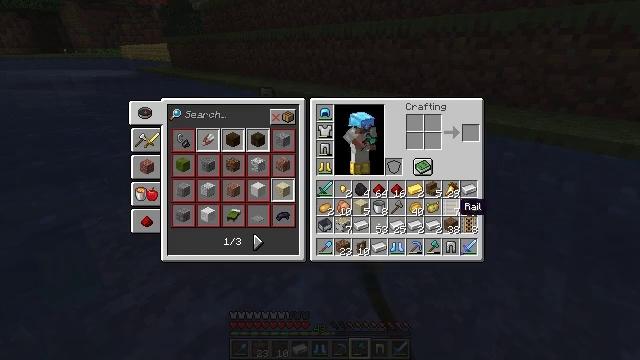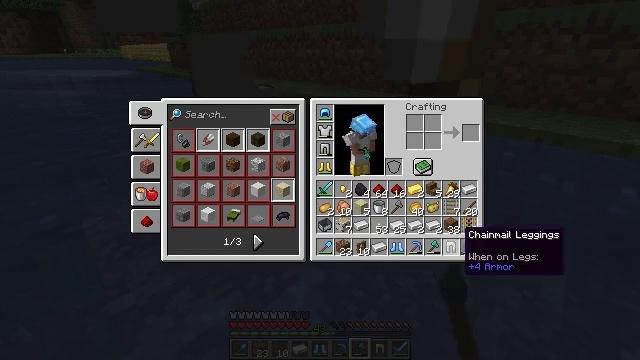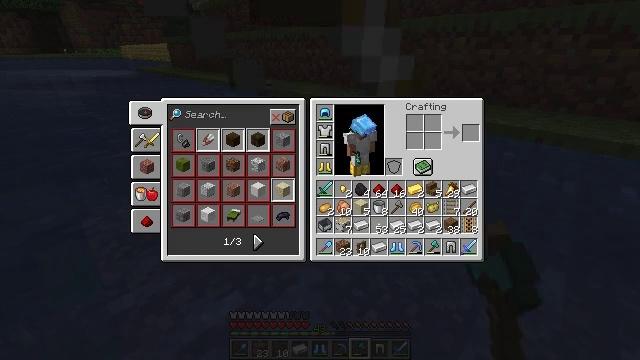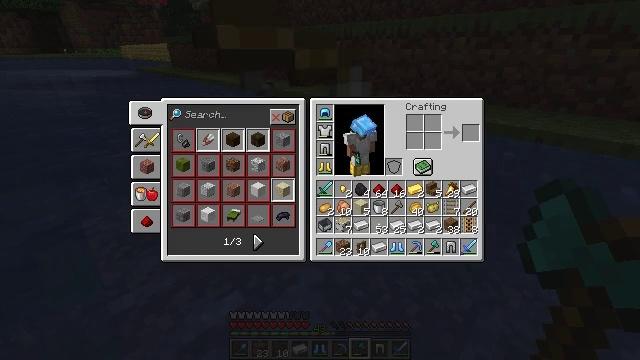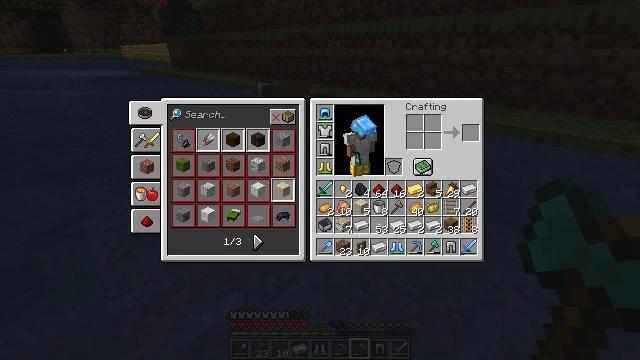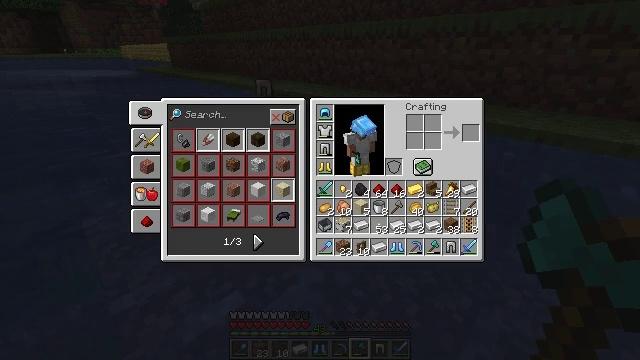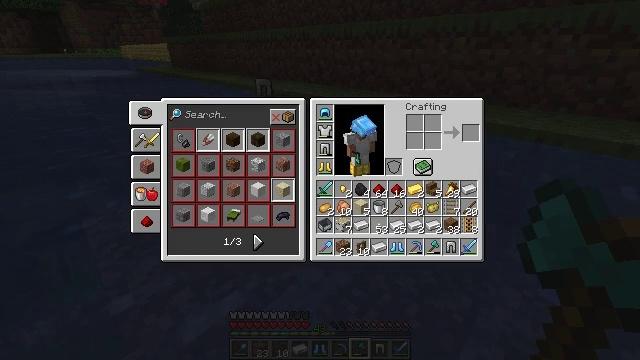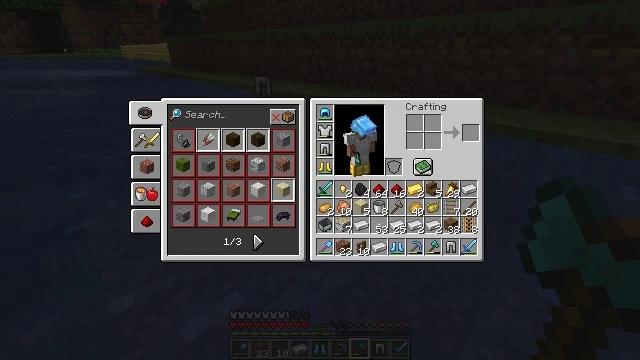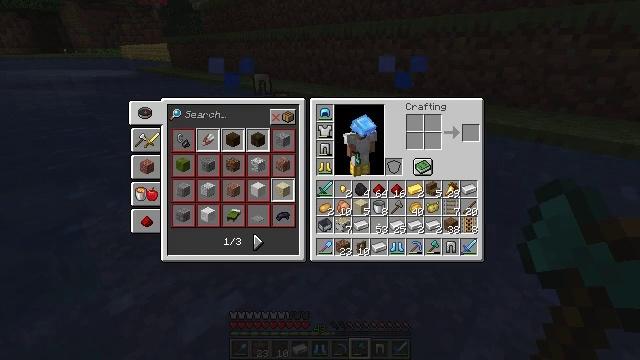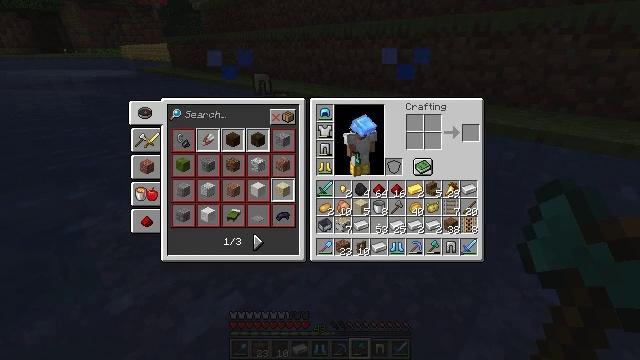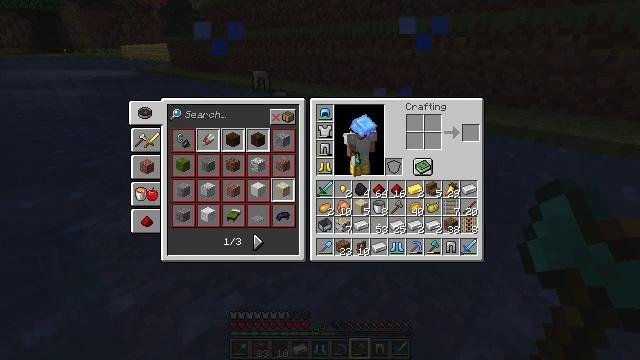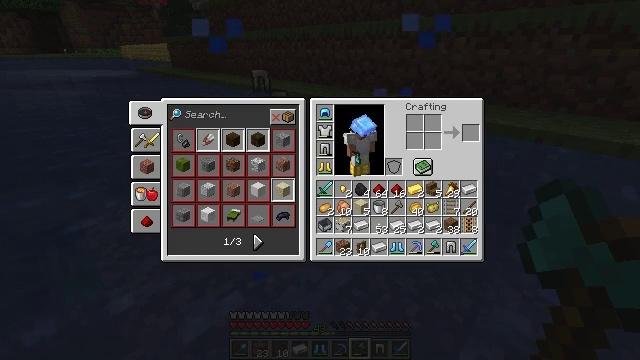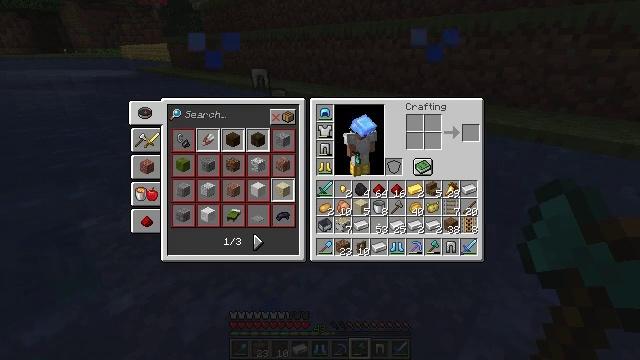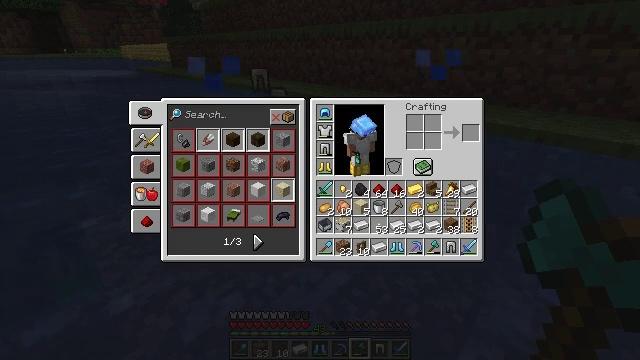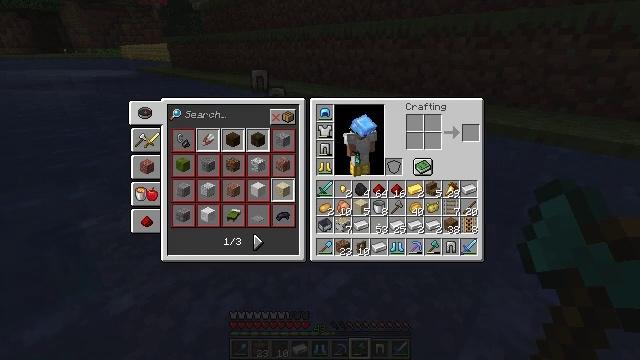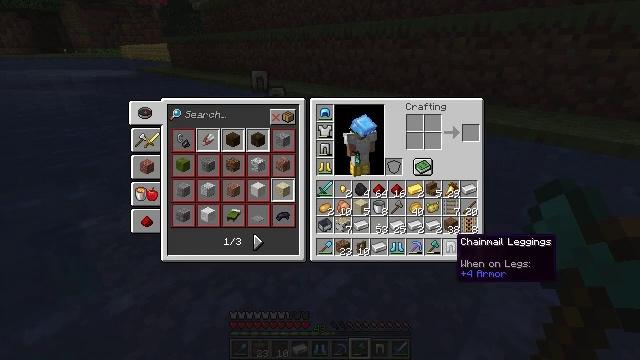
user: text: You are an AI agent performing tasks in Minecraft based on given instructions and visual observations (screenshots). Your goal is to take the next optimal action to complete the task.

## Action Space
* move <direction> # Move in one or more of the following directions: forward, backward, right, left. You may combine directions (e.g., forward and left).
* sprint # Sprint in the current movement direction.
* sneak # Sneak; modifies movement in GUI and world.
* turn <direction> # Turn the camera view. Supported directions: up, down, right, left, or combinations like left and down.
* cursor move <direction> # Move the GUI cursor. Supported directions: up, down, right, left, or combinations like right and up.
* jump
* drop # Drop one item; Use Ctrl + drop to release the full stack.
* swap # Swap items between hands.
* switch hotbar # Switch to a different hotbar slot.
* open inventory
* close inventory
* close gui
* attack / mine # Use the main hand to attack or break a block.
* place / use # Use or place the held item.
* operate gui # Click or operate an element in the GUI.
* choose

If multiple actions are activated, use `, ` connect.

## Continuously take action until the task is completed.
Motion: motion action
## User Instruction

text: Drop chainmail leggings.
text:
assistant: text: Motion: cursor move down, open gui
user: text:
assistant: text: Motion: cursor move down
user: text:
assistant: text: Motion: cursor move down
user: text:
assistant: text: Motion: no_op
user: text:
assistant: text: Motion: no_op
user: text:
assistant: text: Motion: no_op
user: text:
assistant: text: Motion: no_op
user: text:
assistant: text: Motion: no_op
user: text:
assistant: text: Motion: no_op
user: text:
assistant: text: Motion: no_op
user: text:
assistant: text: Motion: no_op
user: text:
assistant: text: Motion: no_op
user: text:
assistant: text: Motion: no_op
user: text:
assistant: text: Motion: no_op
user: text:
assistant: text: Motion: no_op
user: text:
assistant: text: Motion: no_op
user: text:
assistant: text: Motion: no_op
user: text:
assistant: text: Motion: operate gui
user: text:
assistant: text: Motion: operate gui
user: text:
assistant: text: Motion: cursor move up, operate gui
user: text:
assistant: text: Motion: cursor move up
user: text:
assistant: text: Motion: cursor move left and up
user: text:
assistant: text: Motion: cursor move up
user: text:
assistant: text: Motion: operate gui
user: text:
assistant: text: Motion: operate gui
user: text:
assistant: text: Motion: operate gui
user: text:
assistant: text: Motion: operate gui
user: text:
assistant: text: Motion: no_op
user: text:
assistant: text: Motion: no_op
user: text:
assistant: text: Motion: no_op